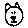
Label: cat